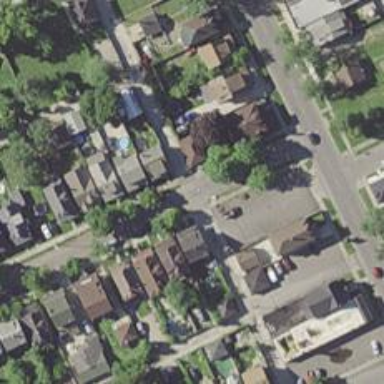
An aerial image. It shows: Alleyway designated as service road.